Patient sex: F
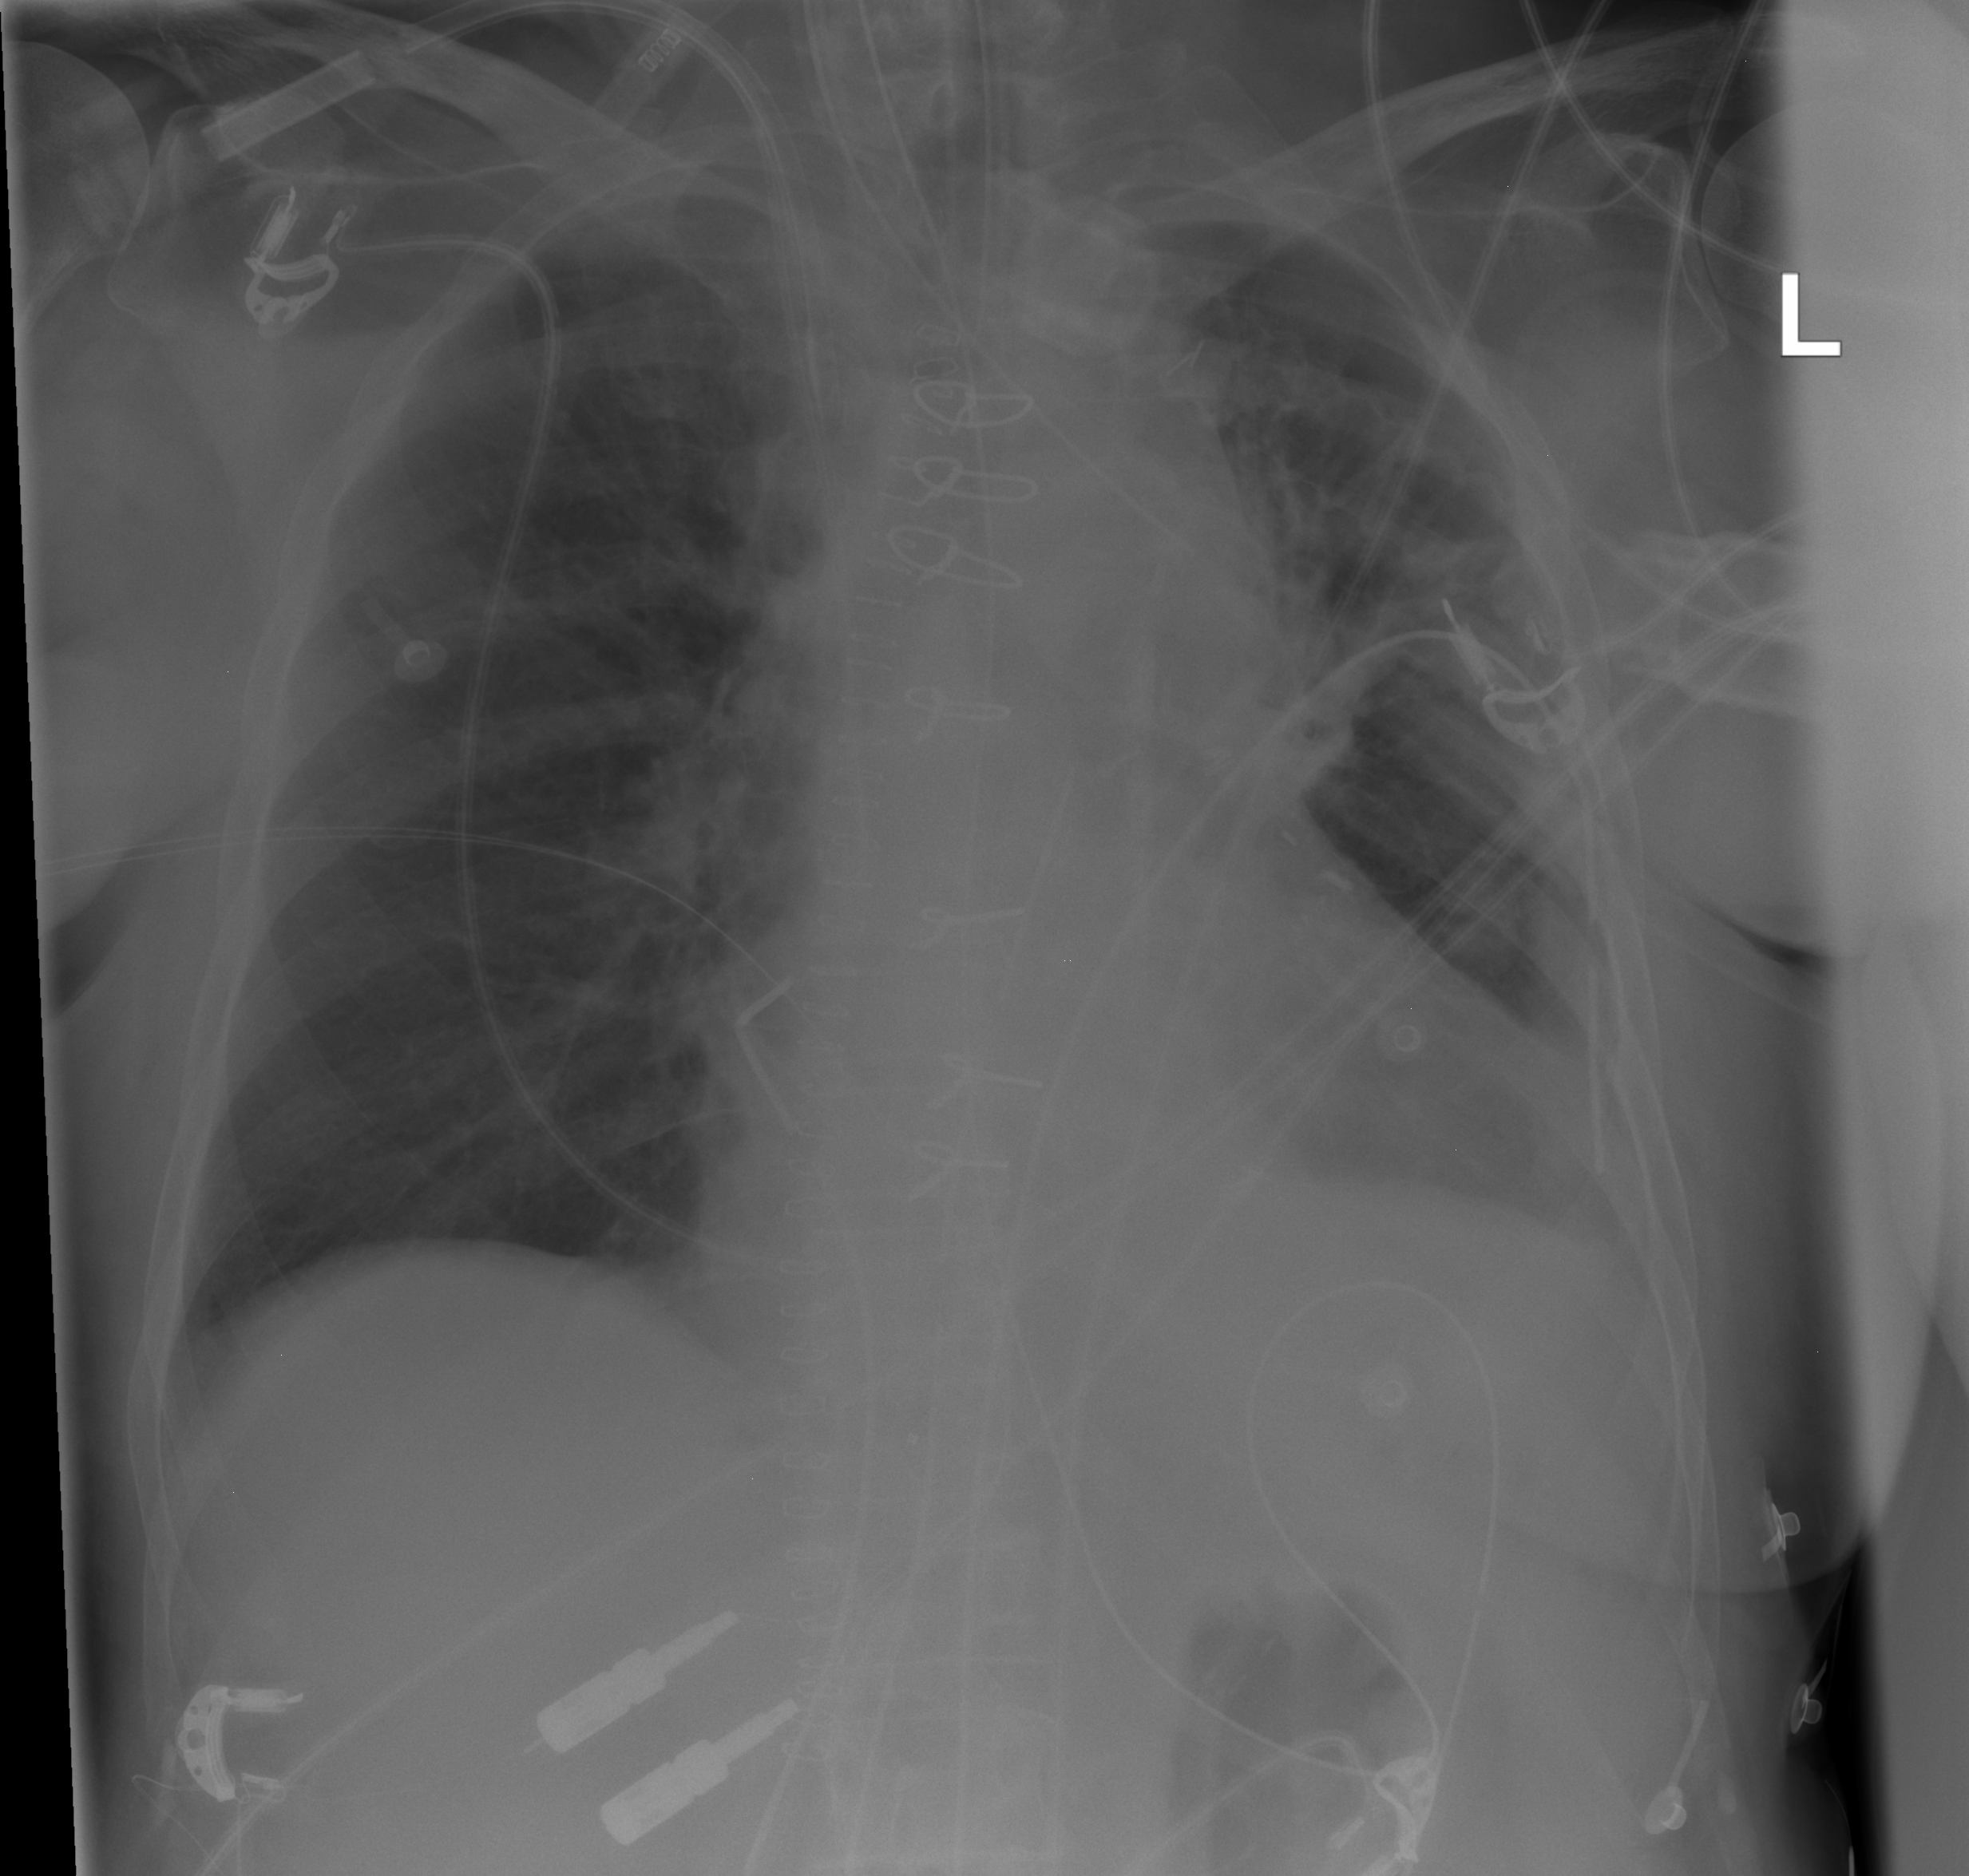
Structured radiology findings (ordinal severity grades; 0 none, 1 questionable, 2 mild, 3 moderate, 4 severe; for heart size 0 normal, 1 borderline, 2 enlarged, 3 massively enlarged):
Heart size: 0
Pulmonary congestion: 2
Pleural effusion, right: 0
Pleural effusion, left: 1
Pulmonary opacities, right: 0
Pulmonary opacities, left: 0
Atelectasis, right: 0
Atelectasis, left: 0